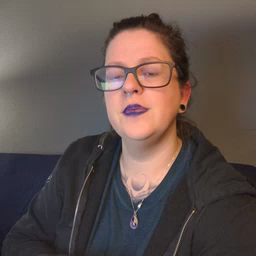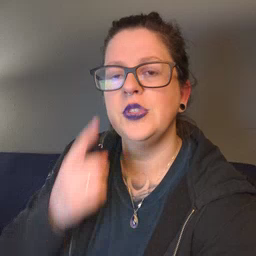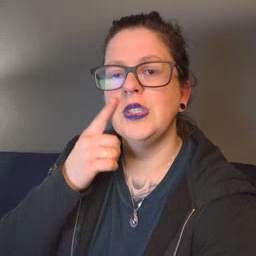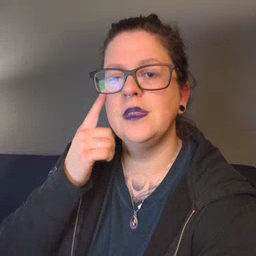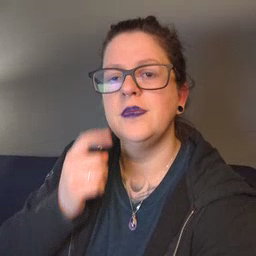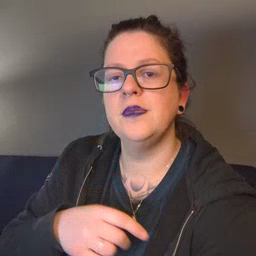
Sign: cheek